Question:
I want to create a custom title bar, somewhat like this, in my Android app. Please pardon if my question seems idiotic, I'm a beginner. Can anyone tell me if it is a titlebar or an Action bar? Plus how can I give this Shaded Black color to my titlebar/action bar?
PS: I'm using GingerBread on my Android. My app will require minimum SDK version to be 4 but it targets Jelly bean too. In GingerBread, I can't make use of ActionBars. Please help me with the problem. It would be highly appreciated.
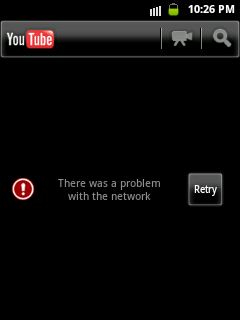
Answer: You will want to use the ActionBarSherlock library for this (which will allow you to use this all the way back to SDK version 4).
It is reasonably easy to style, and is for sure the right way to do this. Lots of examples for this, as it is a very popular library.
<URL>